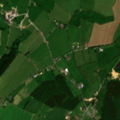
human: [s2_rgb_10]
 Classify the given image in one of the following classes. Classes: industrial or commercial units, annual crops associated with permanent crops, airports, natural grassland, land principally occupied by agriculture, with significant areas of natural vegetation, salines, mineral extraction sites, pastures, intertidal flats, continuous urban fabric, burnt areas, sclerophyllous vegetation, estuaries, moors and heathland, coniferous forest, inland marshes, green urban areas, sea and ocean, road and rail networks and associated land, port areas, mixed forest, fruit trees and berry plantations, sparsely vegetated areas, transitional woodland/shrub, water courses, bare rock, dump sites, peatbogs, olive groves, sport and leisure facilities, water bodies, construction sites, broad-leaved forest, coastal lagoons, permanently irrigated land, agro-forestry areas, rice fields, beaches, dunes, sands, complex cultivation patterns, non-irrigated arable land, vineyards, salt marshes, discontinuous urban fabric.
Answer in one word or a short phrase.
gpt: non-irrigated arable land, pastures, land principally occupied by agriculture, with significant areas of natural vegetation, mixed forest